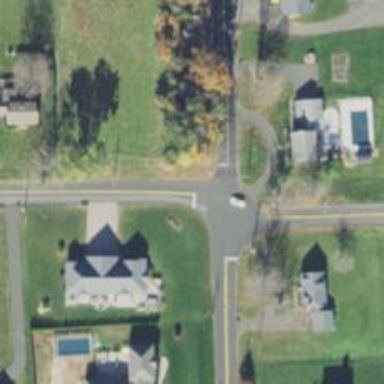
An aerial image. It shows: Road with stop sign.